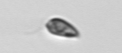
Label: Cryptophyta